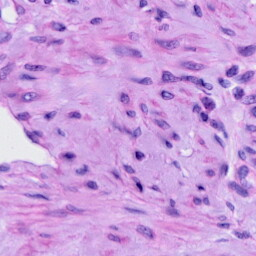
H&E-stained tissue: Cervix